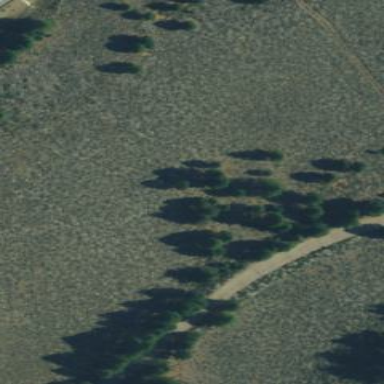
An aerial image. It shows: Evergreen needle-leaved woodland.